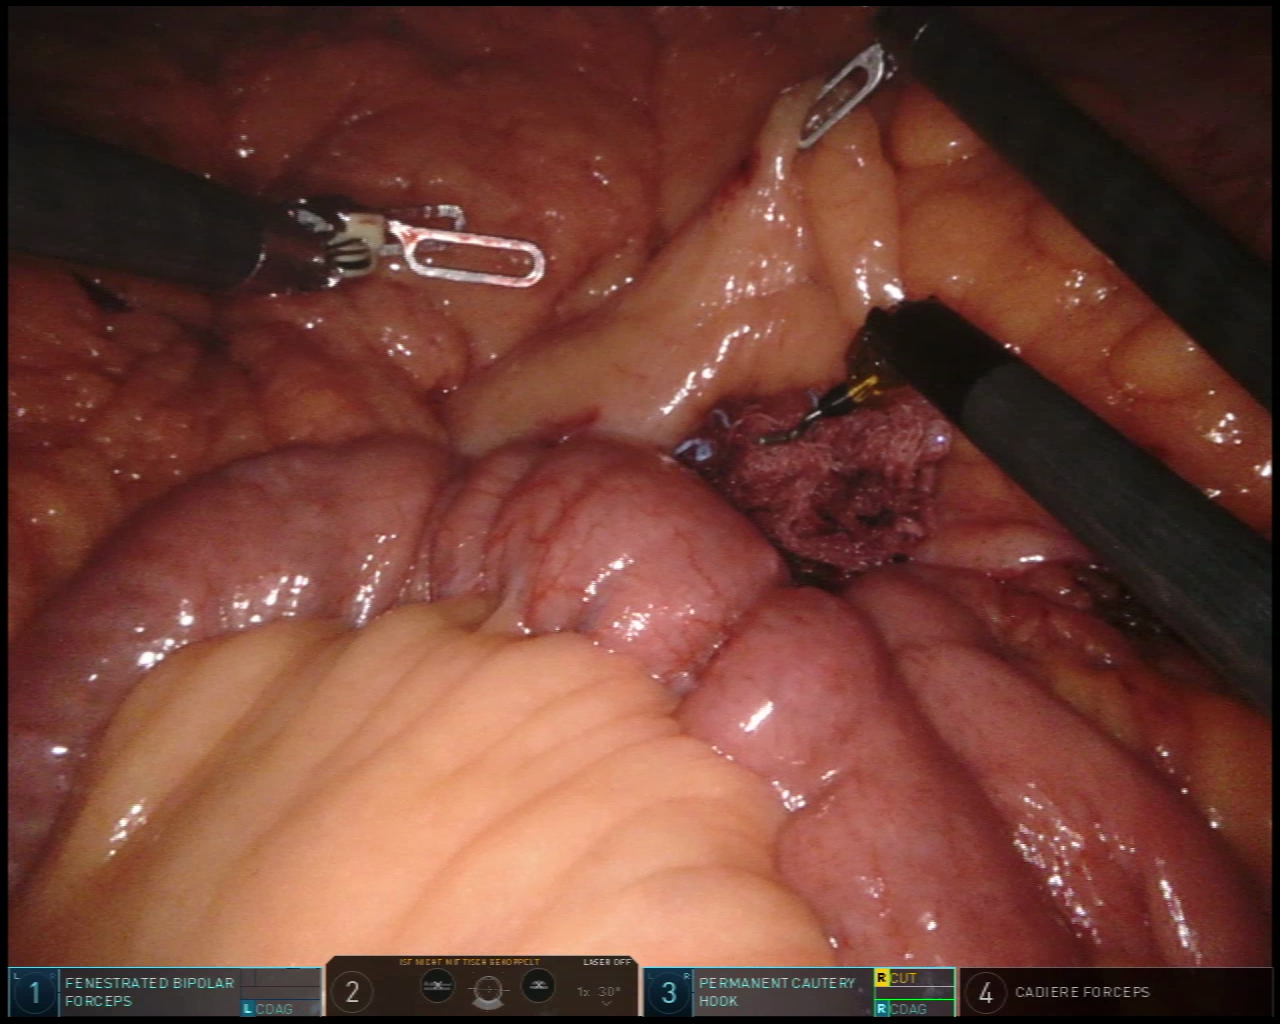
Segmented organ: small_intestine
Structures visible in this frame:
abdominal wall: no
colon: no
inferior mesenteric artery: no
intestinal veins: no
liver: no
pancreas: no
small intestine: yes
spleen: no
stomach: no
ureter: no
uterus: no
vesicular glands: no